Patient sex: M
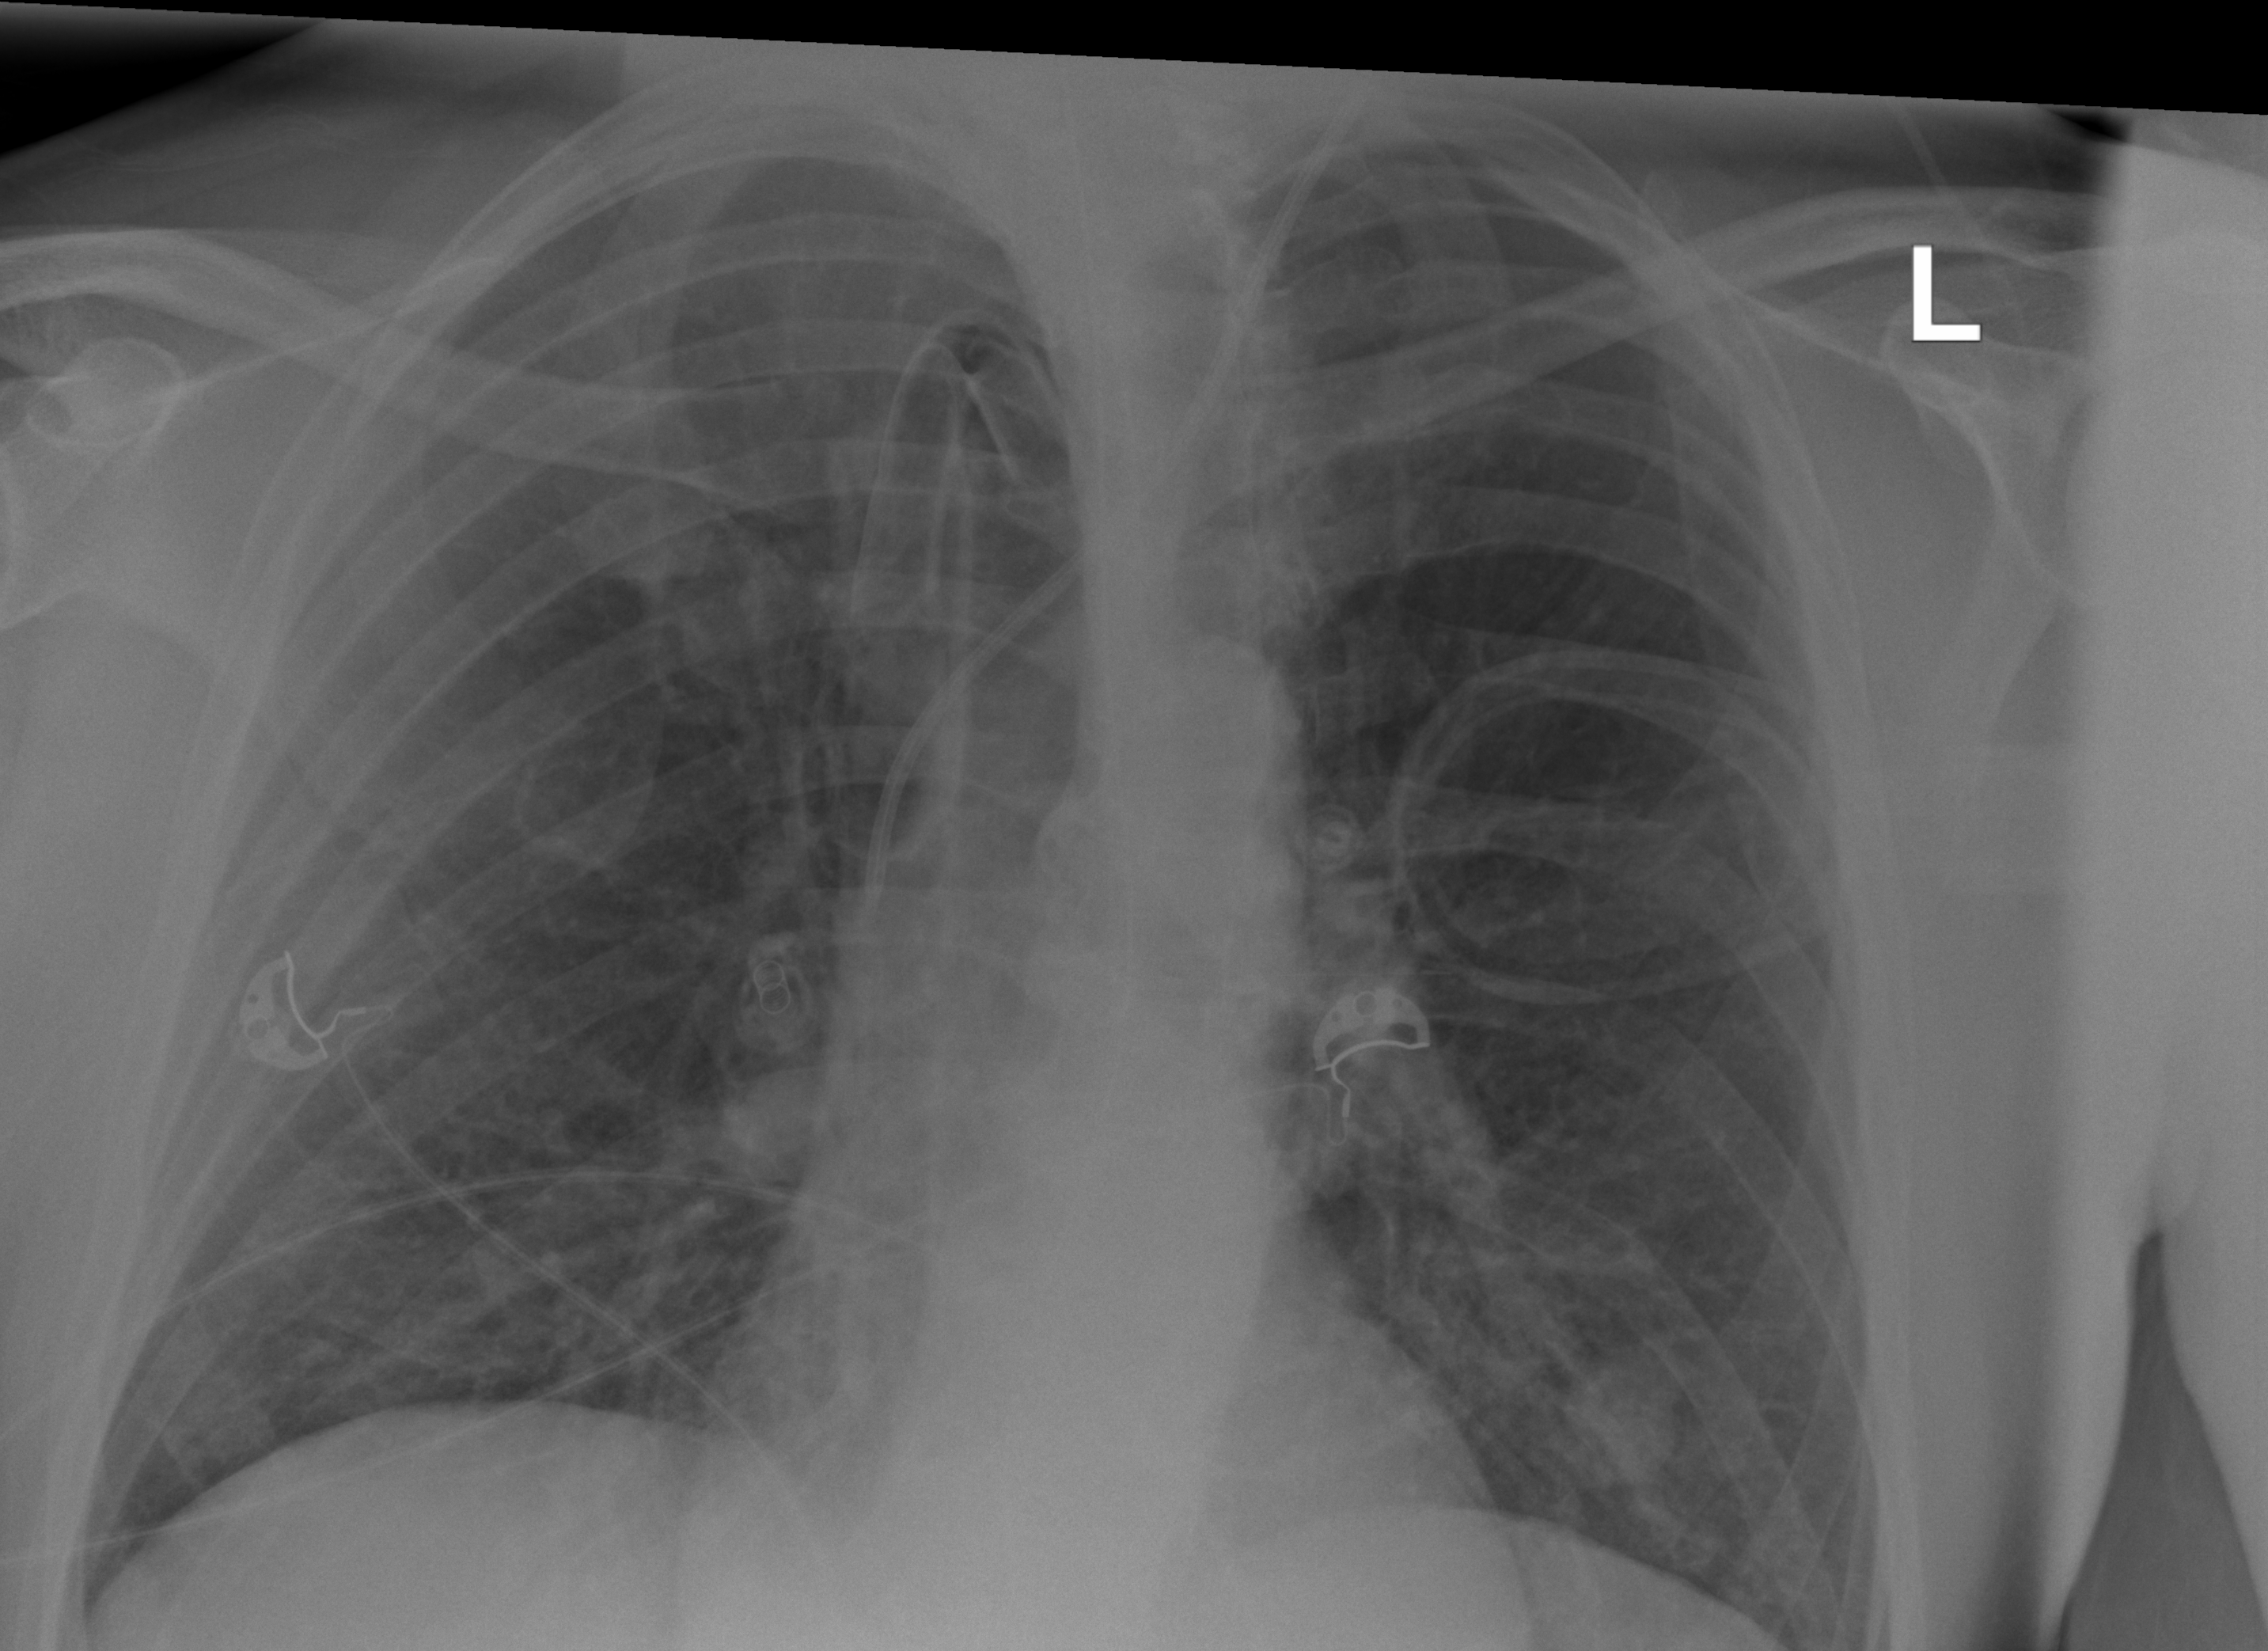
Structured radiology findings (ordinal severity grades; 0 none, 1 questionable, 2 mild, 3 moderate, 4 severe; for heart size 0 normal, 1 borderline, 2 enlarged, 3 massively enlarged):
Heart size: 2
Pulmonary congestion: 0
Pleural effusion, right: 0
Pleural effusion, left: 0
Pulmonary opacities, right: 1
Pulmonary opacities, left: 0
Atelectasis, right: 2
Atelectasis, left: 2